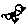
Label: bird